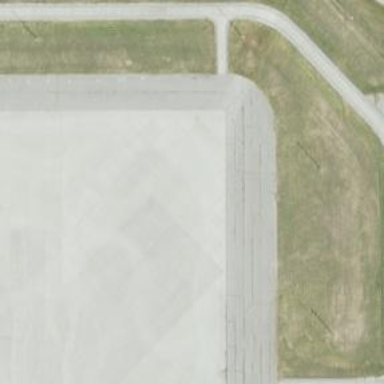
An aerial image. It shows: View of taxiway at the airport.